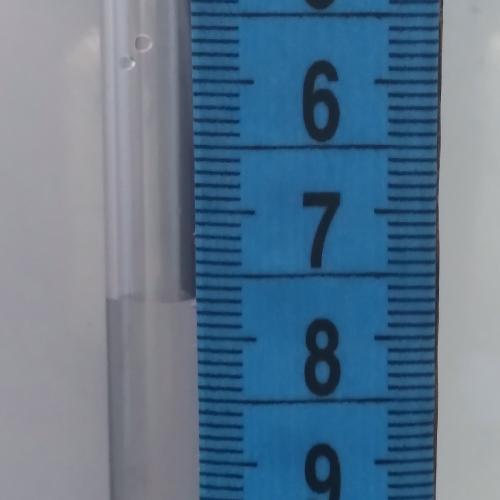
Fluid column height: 7.7 cm